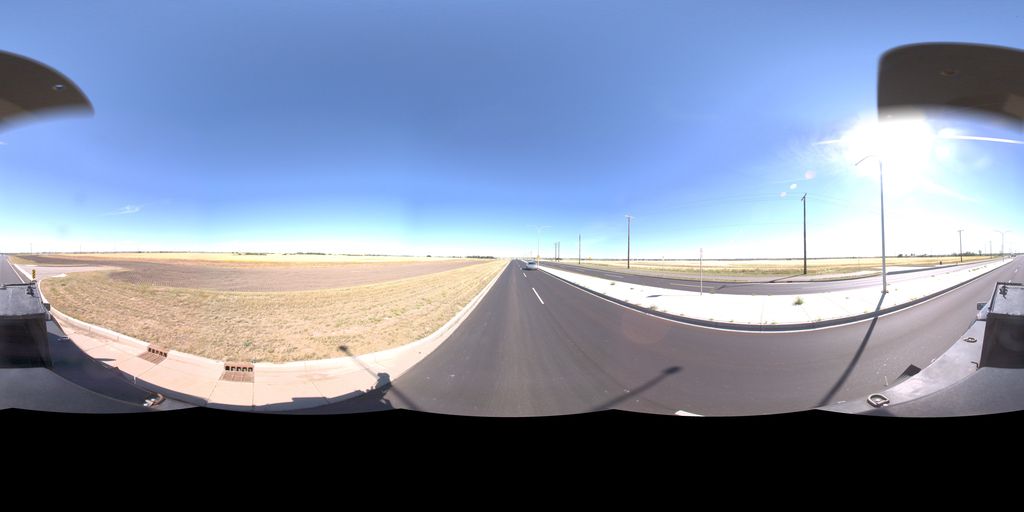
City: saskatoon